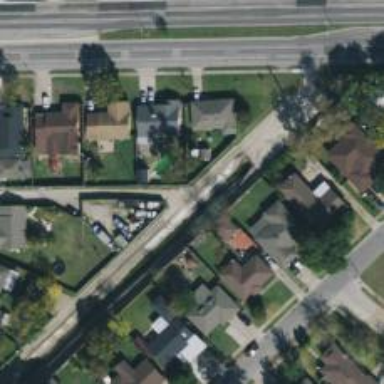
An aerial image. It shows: Alley classified as service road.